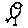
Label: bird